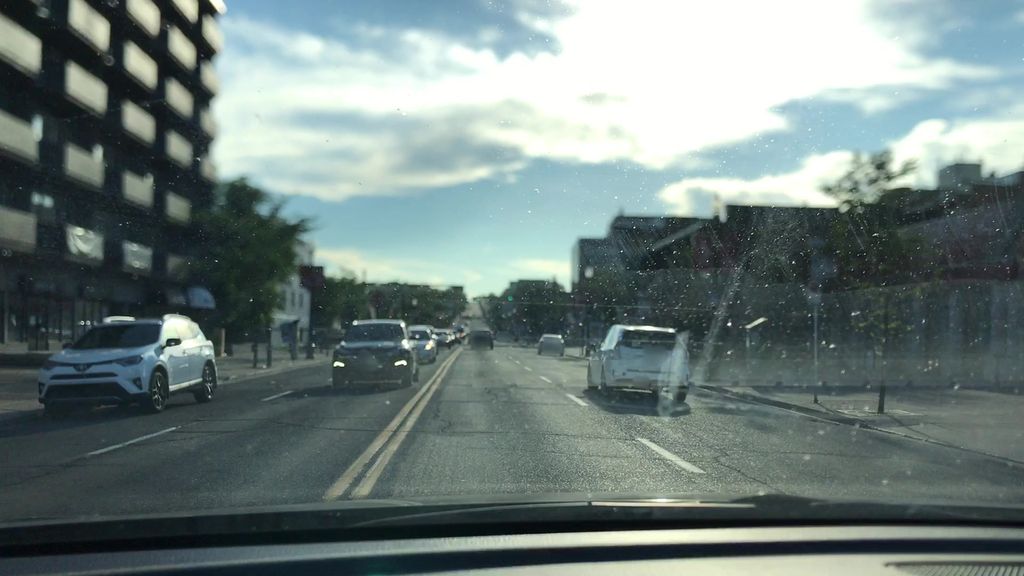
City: calgary